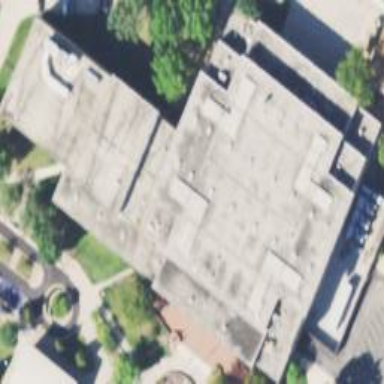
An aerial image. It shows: University building.